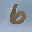
Label: 6